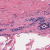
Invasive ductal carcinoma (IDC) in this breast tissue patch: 0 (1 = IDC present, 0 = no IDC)